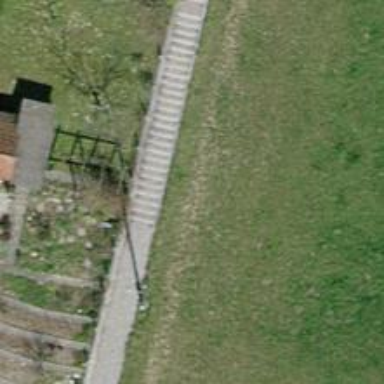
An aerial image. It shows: Footway with sett surface.